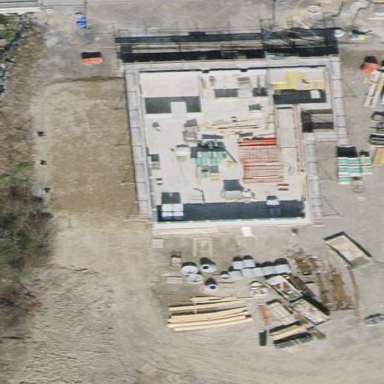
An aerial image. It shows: Industrial building.